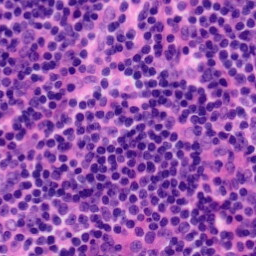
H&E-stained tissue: Tonsil